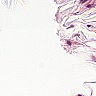
Metastatic tissue present: no